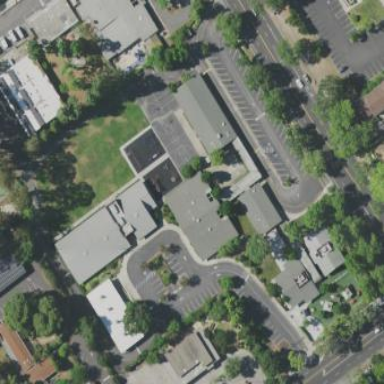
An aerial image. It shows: School.